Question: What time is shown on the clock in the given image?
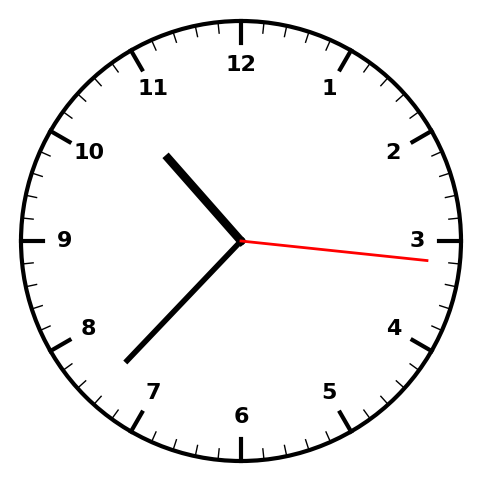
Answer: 10:37:16